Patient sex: F
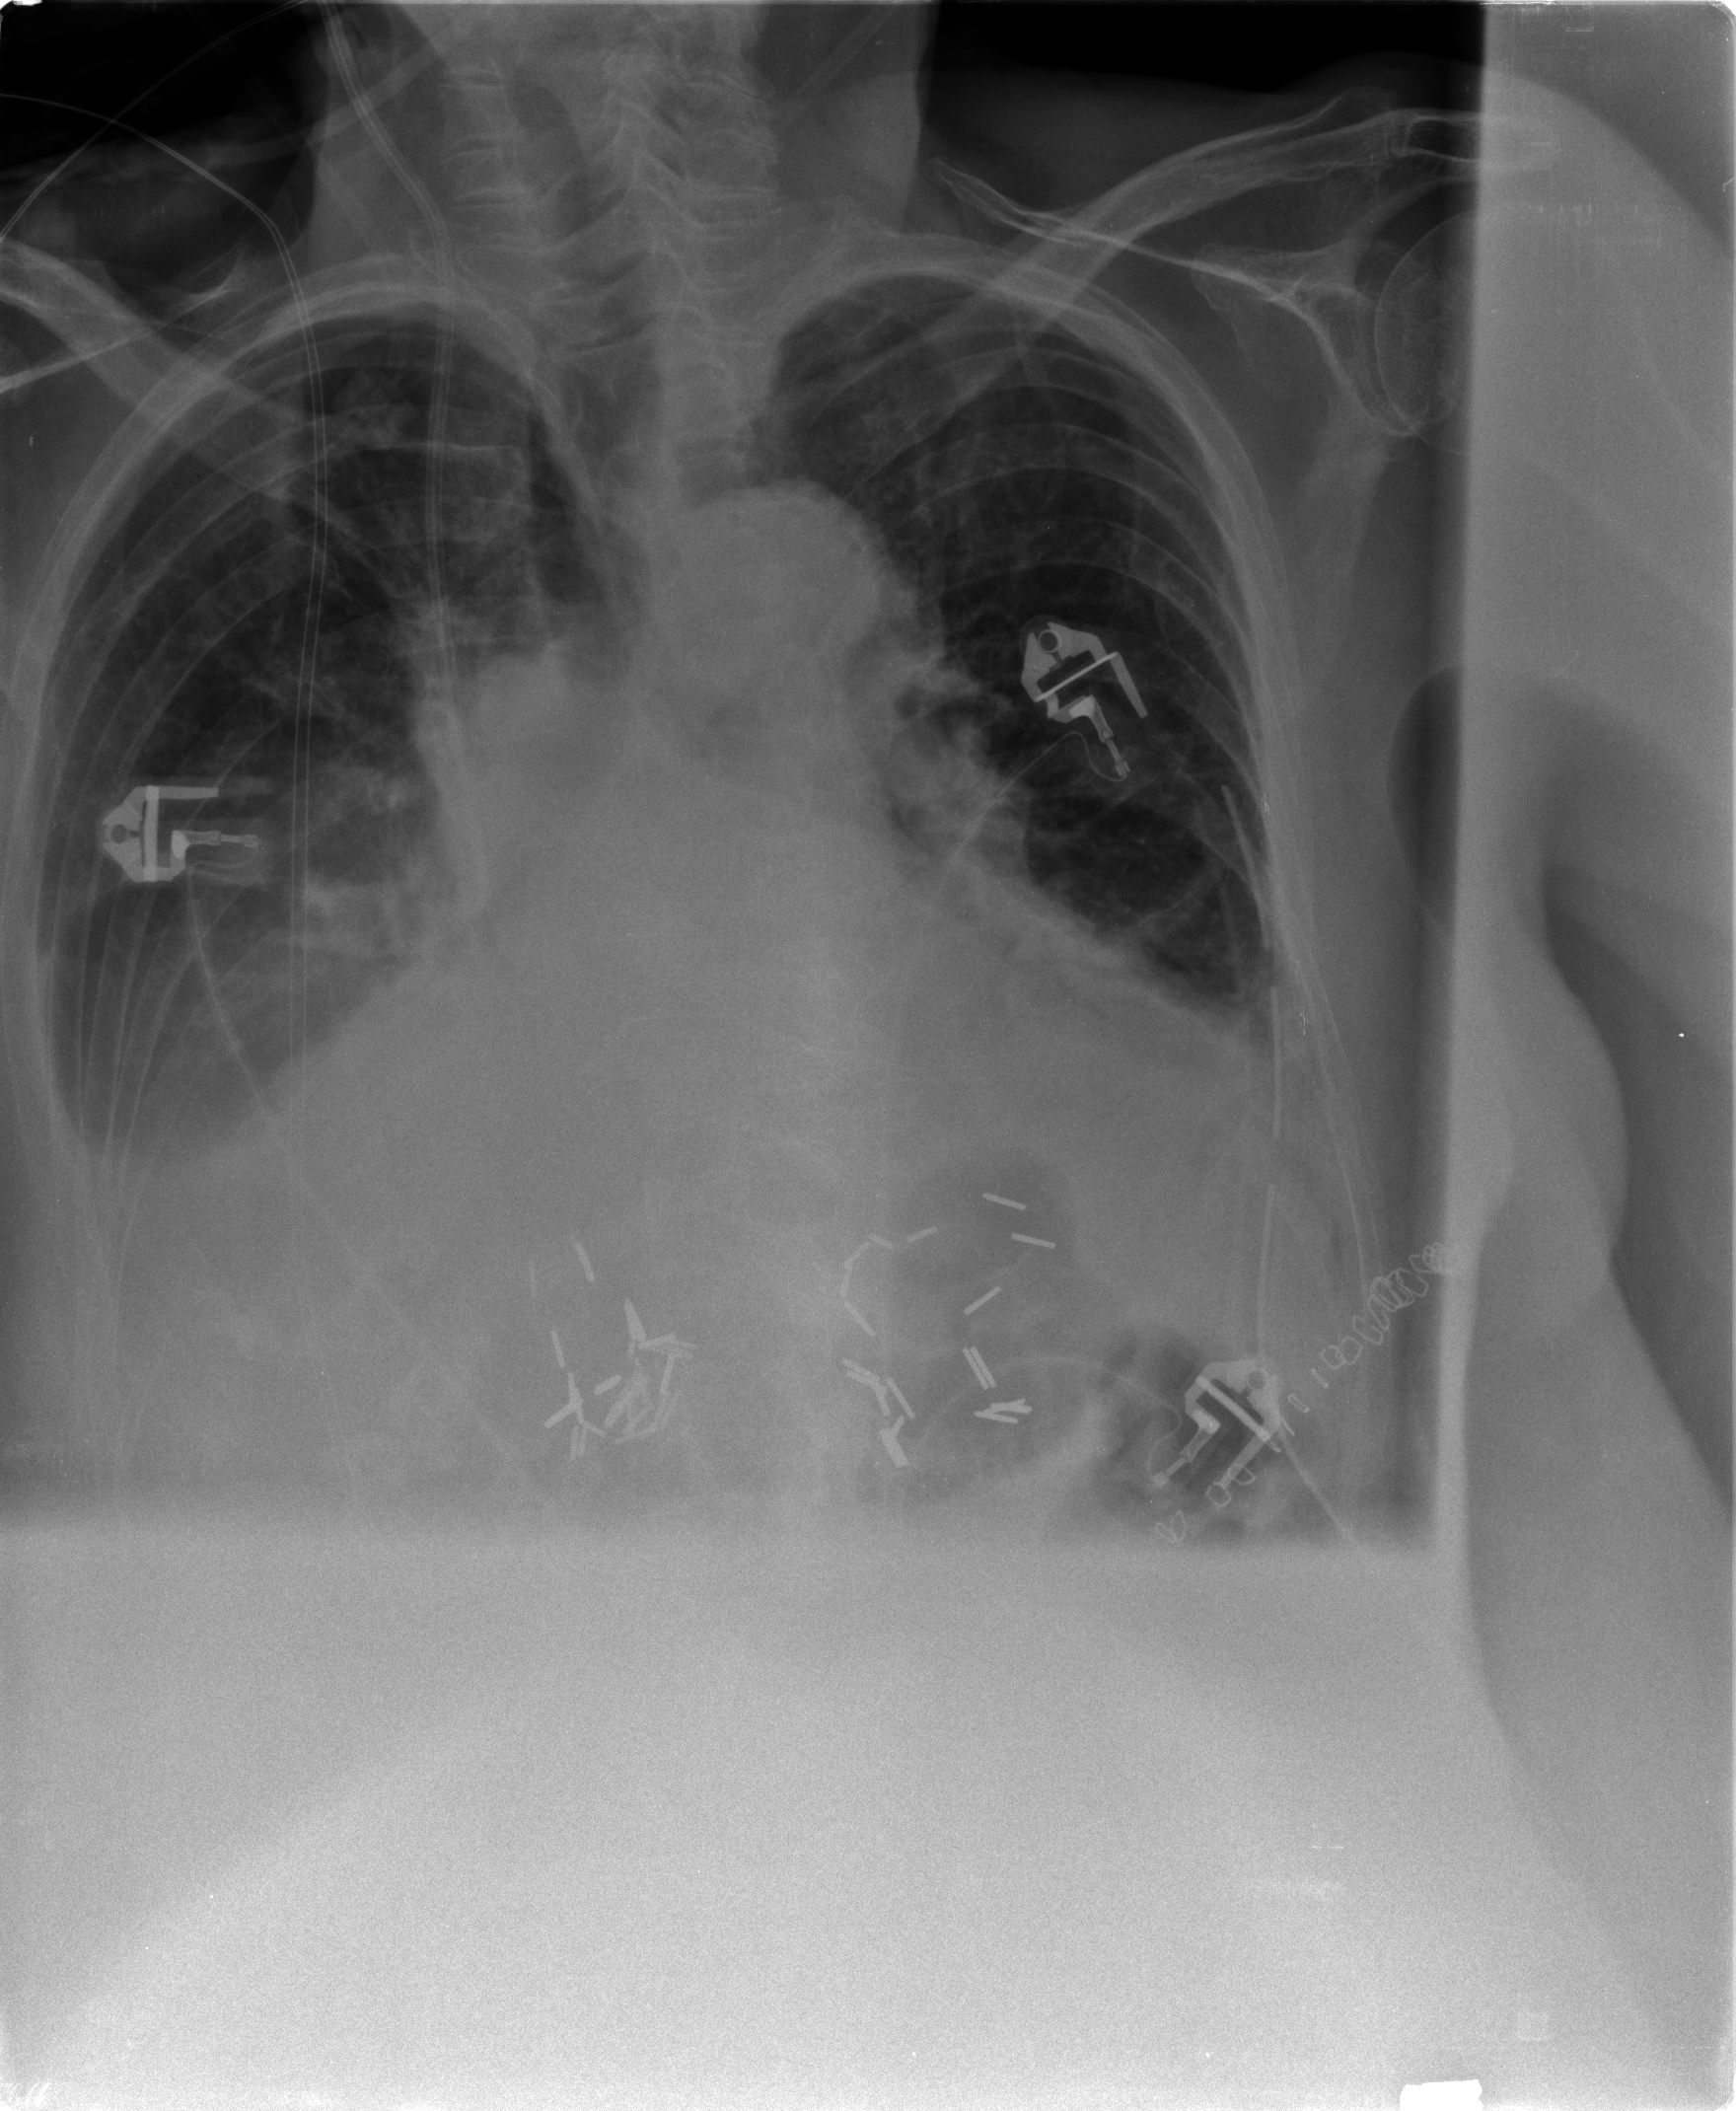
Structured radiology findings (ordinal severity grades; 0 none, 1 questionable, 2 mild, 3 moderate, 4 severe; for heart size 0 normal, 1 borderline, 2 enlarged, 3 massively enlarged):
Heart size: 2
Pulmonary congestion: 2
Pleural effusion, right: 2
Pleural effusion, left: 2
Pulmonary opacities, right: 0
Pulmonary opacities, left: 0
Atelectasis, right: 2
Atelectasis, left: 2